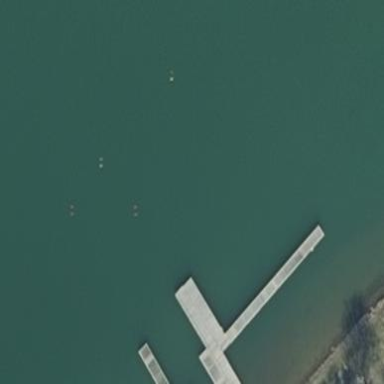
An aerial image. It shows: Man-made pier.